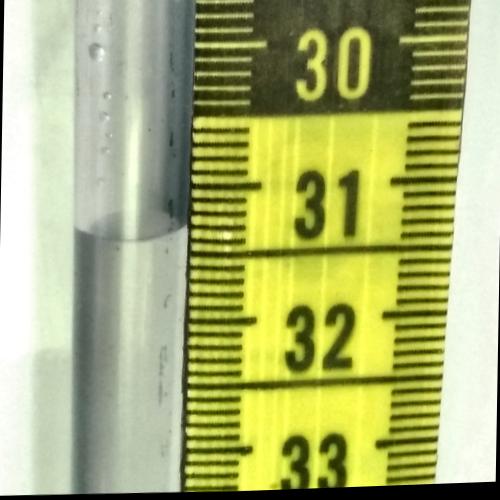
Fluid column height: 31.3 cm